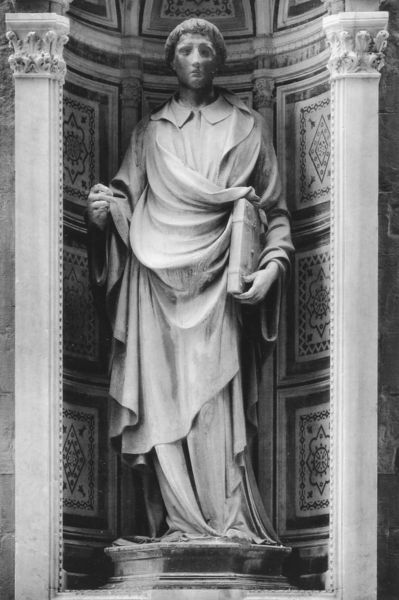
Titel: Hl. Stephanus
Künstler: Lorenzo Ghiberti
Standort: Florenz, Orsanmichele (EU - I - Toskana)
Schlagwörter: mann, grau, haar, hintergrund, mund, pfeiler, säule, säulen, muster, arme, falten, gesicht, kragen, sockel, stein, hände, kirche, figur, gewand, haare, stehend, skulptur, statue, pilaster, falte, ornamente, foto, nische, buch, kapitell, römer, toga, mönch, heiliger, gelehrter, kasetten, kassetten, niesche, römisch, klassisch, otnamente